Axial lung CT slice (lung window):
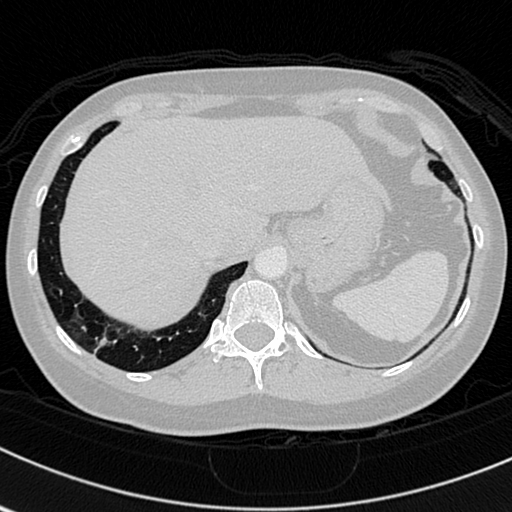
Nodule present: no